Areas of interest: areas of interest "Paco Business Hotel"
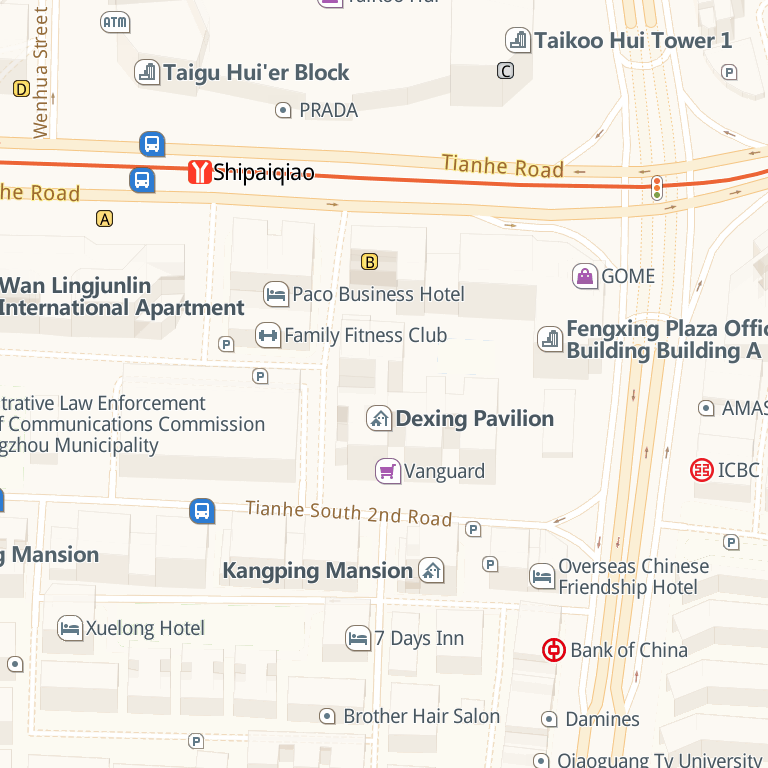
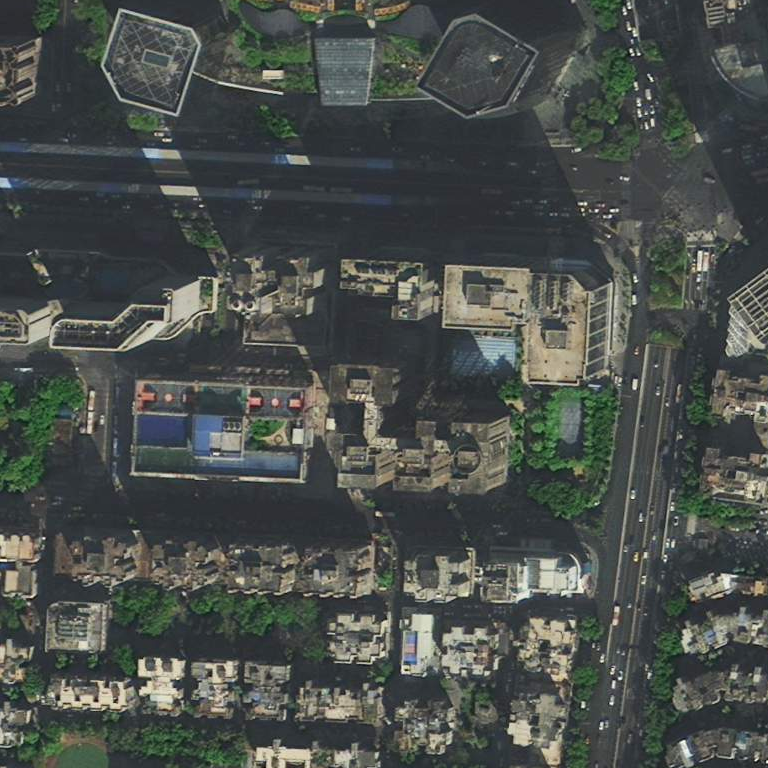